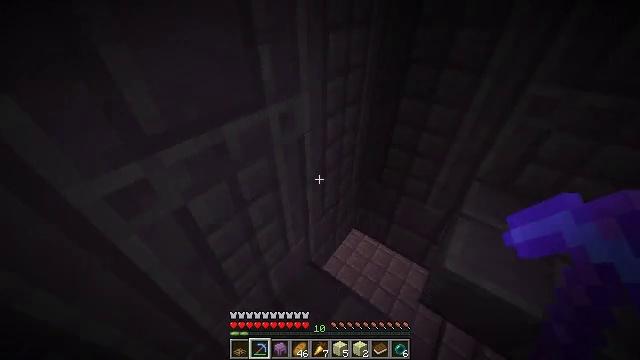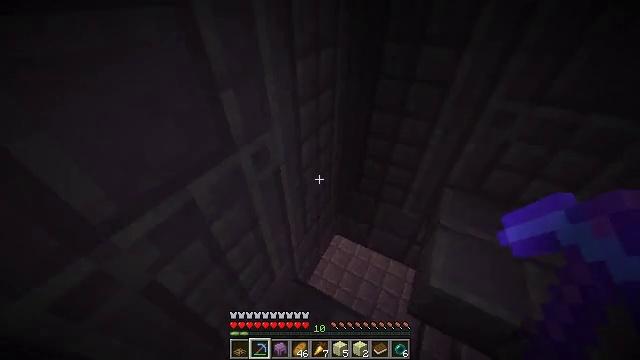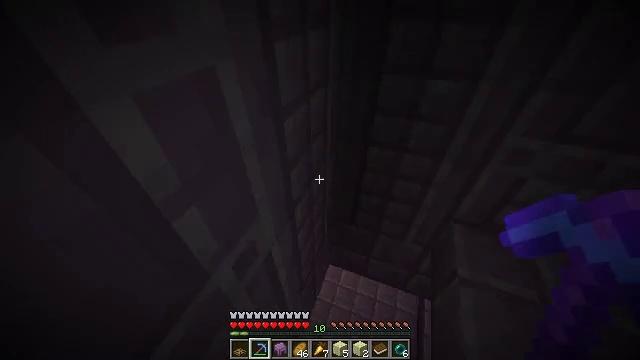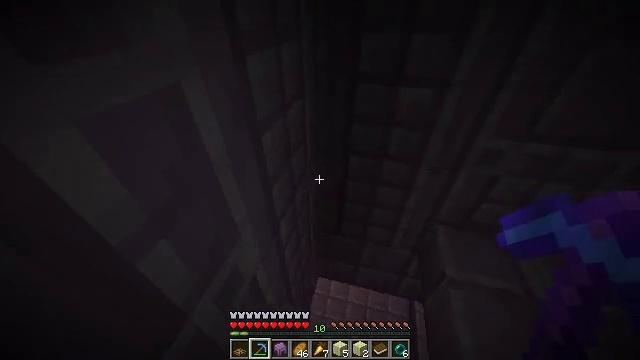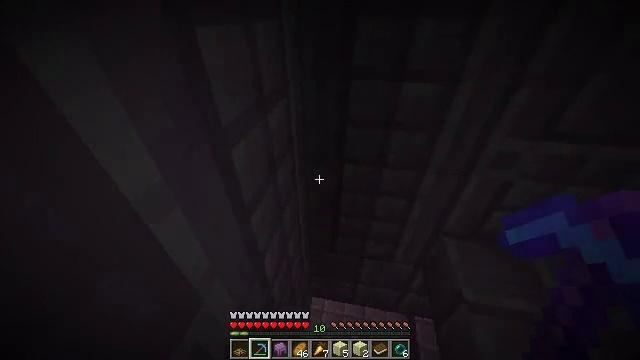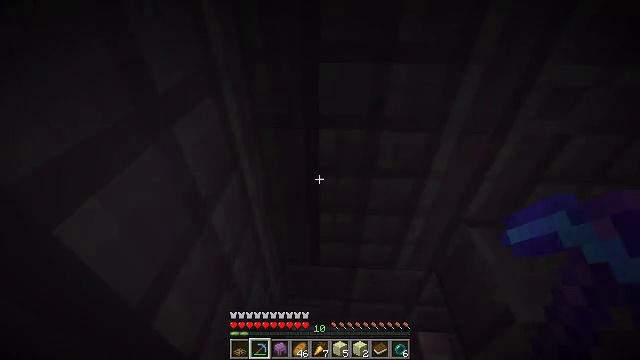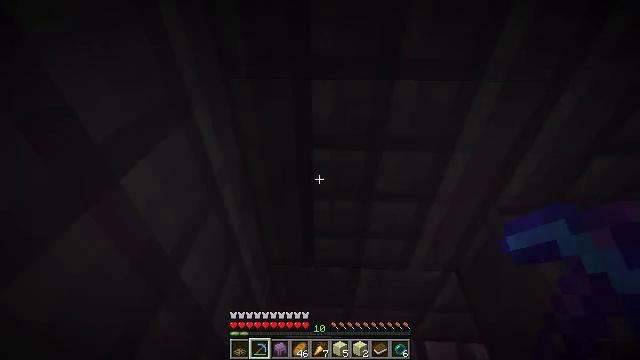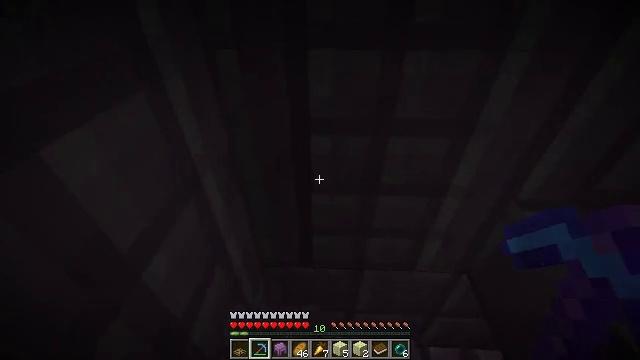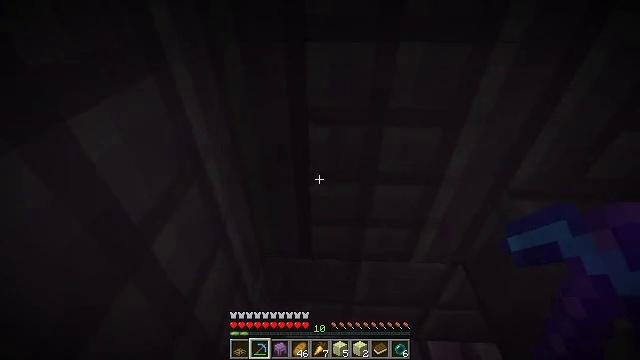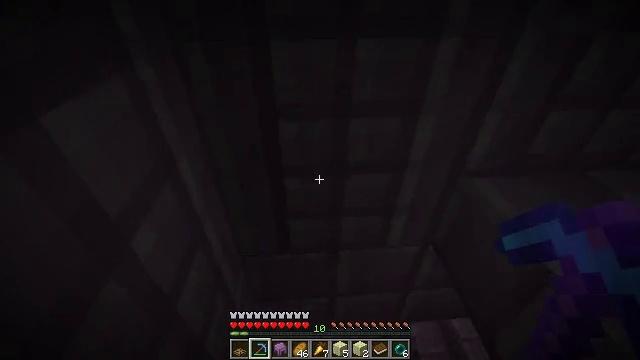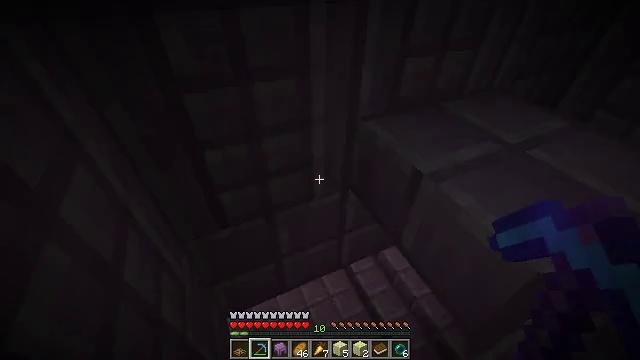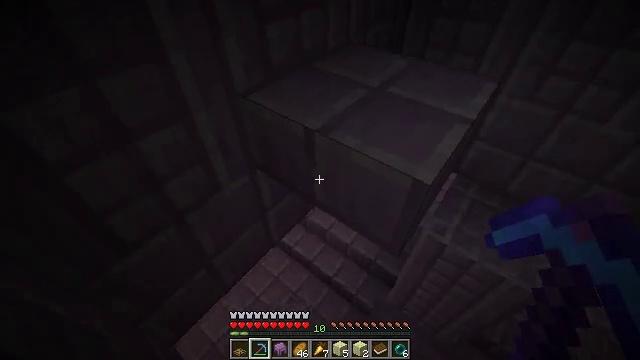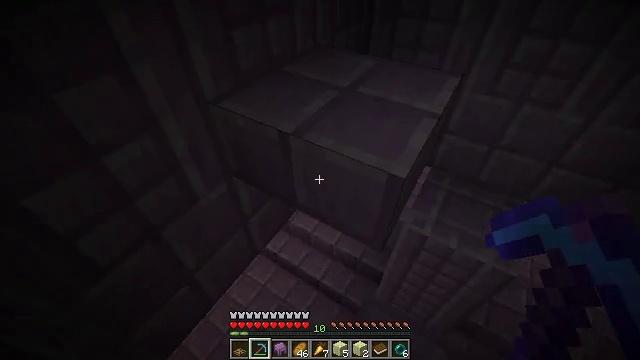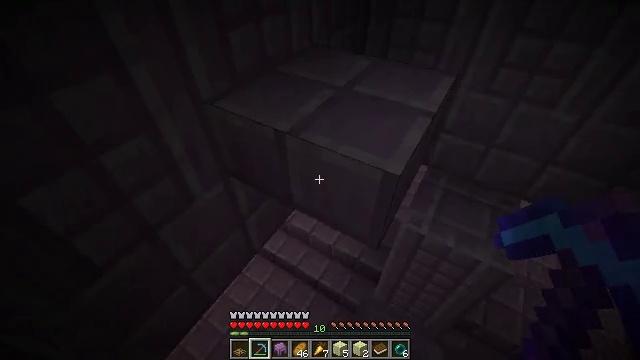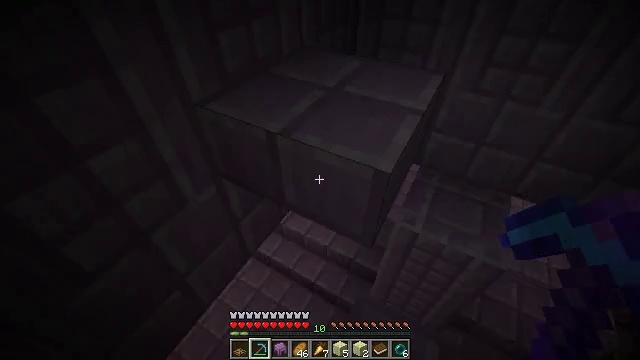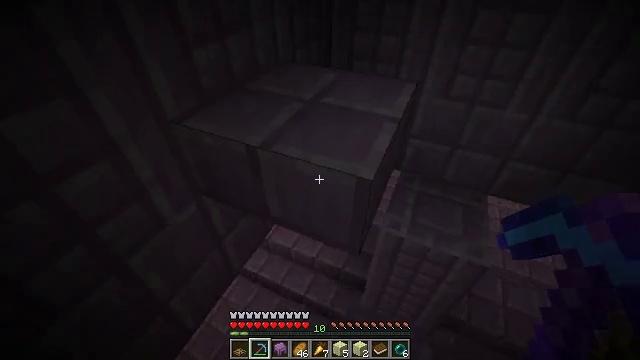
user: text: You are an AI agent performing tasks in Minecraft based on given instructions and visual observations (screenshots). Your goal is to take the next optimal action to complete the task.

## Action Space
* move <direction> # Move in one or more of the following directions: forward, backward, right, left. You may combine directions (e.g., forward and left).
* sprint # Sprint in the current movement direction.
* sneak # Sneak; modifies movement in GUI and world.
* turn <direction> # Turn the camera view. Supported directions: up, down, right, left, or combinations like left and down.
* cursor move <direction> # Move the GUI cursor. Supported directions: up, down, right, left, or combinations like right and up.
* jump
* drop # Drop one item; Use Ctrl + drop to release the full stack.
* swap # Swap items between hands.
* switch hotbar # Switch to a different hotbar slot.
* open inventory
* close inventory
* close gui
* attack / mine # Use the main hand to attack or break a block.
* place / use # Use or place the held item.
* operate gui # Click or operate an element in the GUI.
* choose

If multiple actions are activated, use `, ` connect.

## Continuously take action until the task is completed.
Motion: motion action
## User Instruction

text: Collect the purpur slab after breaking it.
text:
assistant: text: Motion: move forward, sprint, turn right and down
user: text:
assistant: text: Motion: move forward, sprint, turn right
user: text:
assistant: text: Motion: turn right and up
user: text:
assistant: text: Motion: turn right and up
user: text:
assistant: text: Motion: turn right
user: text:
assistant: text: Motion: no_op
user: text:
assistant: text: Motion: move back
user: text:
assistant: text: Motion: move back
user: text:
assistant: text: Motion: move back, turn right
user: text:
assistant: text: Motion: turn right and down
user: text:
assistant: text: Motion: turn right and down
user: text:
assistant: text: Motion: turn right
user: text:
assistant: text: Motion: no_op
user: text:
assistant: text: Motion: turn right
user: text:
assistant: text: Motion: turn right and up
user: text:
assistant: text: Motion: turn right and up
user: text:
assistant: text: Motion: turn left and up
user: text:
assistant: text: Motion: turn left
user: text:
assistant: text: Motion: no_op
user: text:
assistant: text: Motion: move forward
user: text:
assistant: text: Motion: move forward, turn left and up, jump
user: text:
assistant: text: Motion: move forward, jump
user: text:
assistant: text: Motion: move forward, jump
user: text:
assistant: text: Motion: move forward, turn right, jump
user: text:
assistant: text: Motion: move forward, turn right and down
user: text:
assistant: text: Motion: move forward, turn right
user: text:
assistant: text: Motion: move forward and move left, turn right
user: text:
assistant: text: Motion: move forward and move left, turn right
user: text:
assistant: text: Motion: move forward and move left, turn right and up
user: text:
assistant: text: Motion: move forward and move left, turn right and up